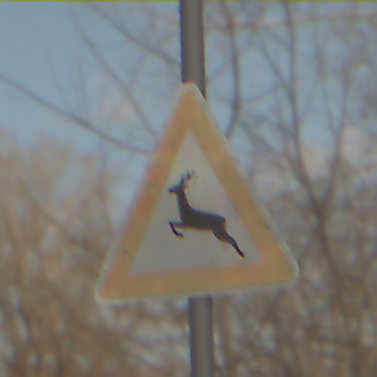
Verkehrszeichen: WildwechselRechts
Umgebung: Outdoor, Nature
Tageszeit: SunriseSunset
Wetter: PartlyCloudy
Licht: Natural
Jahreszeit: NotSpecified
Kontrast: MediumContrast